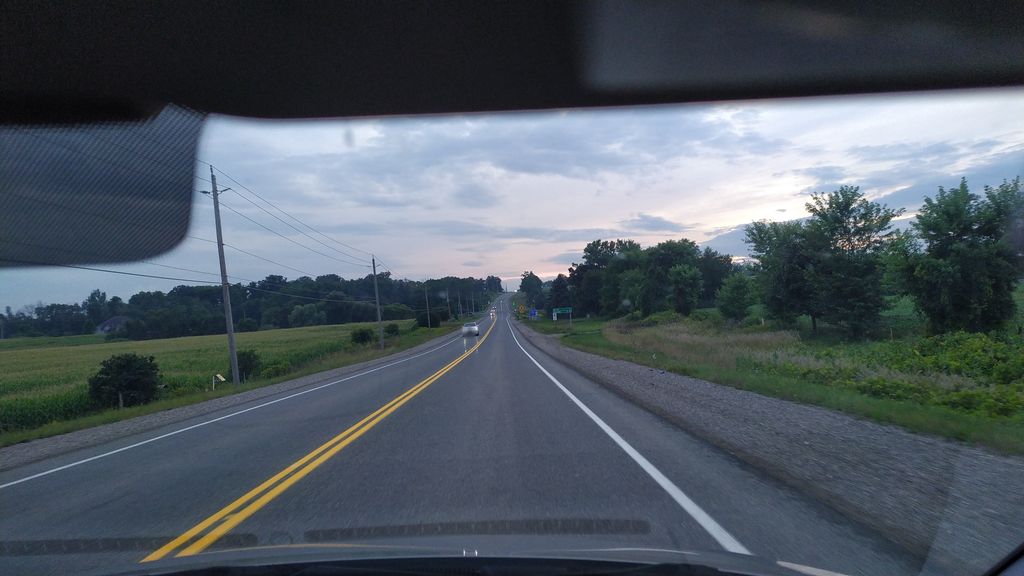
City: kitchener-waterloo